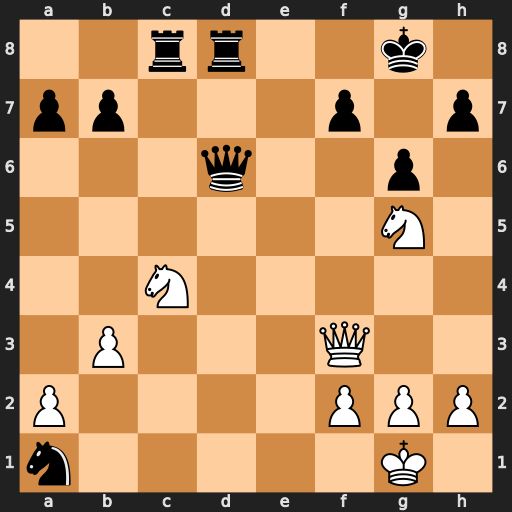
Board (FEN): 2rr2k1/pp3p1p/3q2p1/6N1/2N5/1P3Q2/P4PPP/n5K1
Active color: w
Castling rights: -
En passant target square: -
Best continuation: Qxf7+ Kh8 Qxh7#